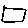
Label: square